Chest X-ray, PA view. Patient: 55 years old, sex M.
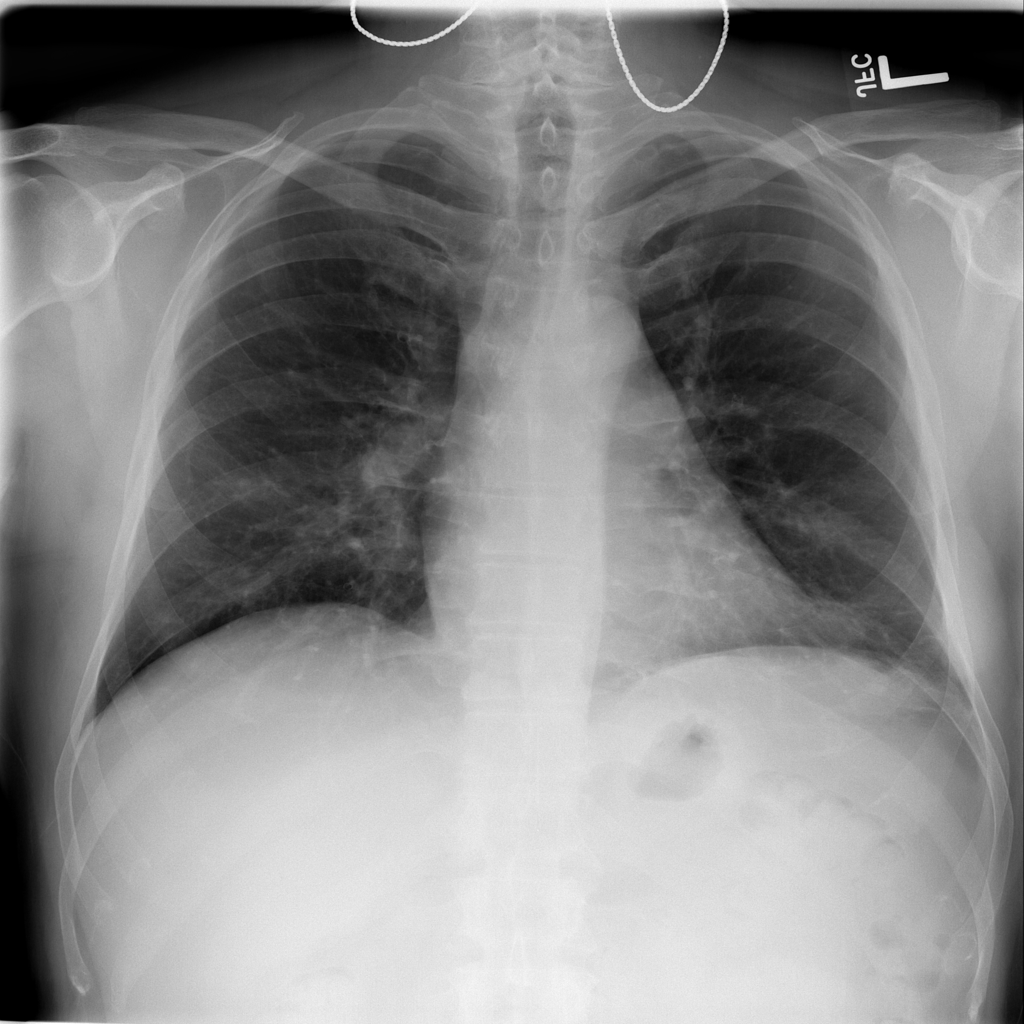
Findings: Infiltration